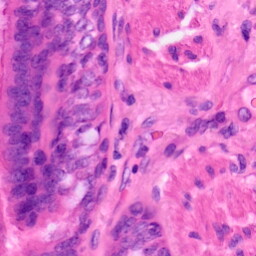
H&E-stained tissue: Lung